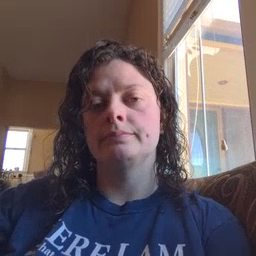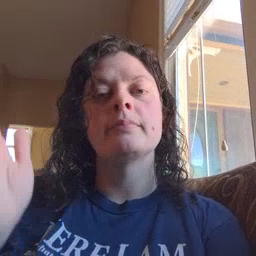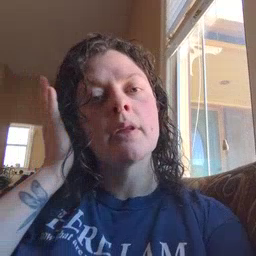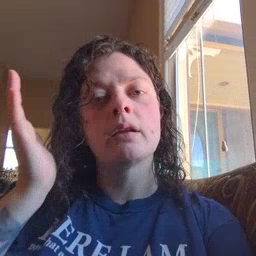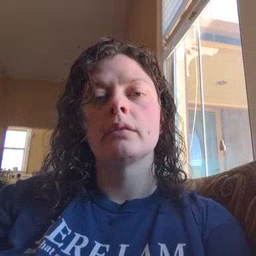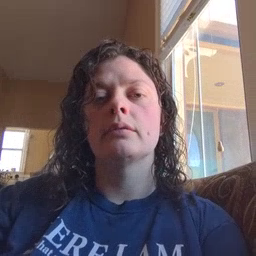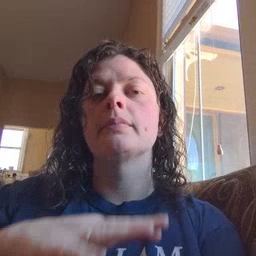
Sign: bed